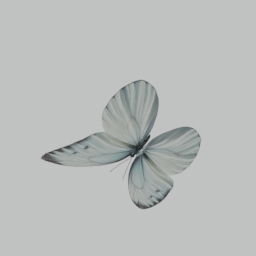
Label: animals